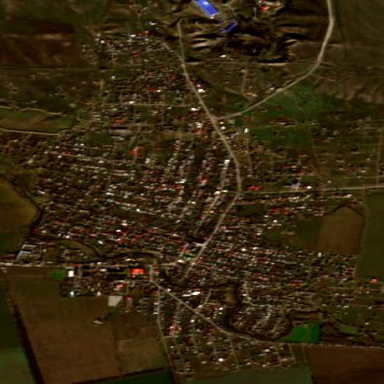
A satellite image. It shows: Residential area located in town.